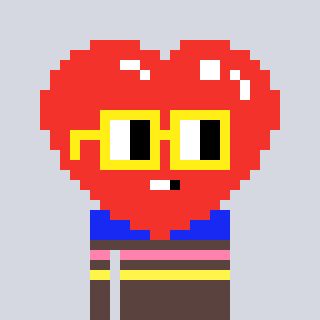
a pixel art character with square yellow glasses, a heart-shaped head and a darkbrown-colored body on a cool background